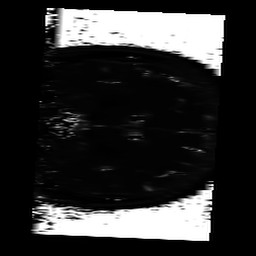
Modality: T2map
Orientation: coronal
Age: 55
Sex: female
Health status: ill